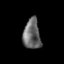
Tissue: prostate
Cell type: T cells
Senescence score: 0.3346
Nuclear area (px): 511
Mean DAPI intensity: 105.341